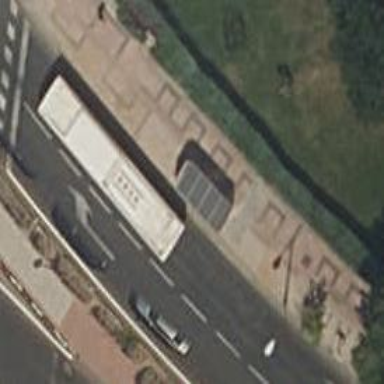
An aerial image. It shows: Public transport stop position.